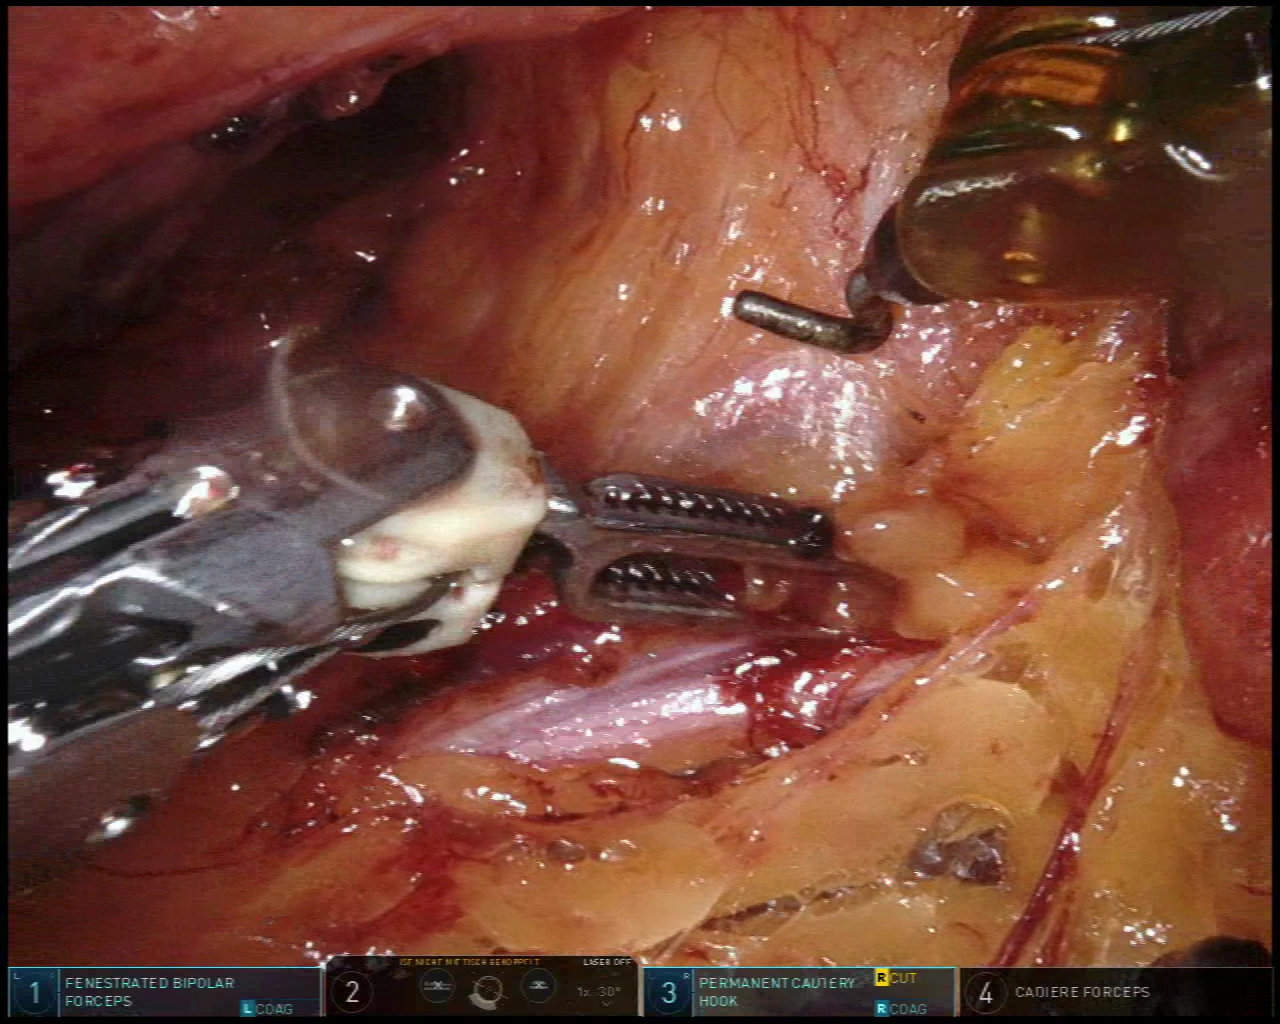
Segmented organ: ureter
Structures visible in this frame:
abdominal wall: no
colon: no
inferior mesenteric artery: no
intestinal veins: no
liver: no
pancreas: no
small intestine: no
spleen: no
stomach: no
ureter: yes
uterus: no
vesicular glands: no